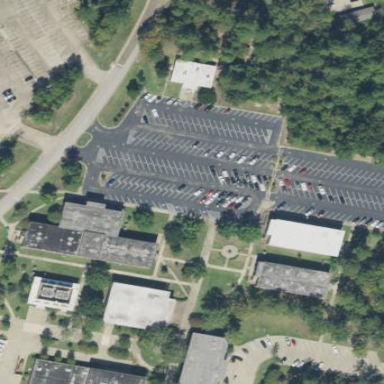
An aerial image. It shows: Parking area.